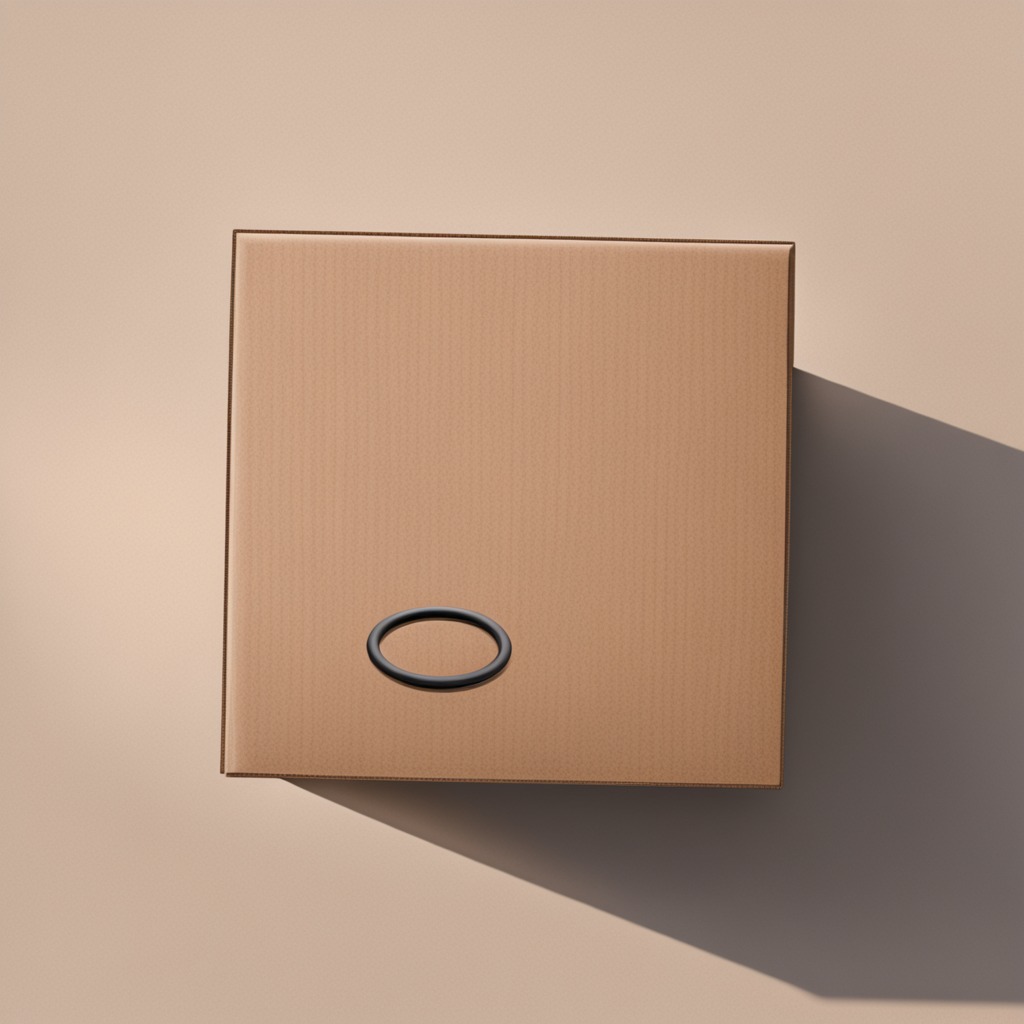
A rubber O-ring is lying on a clean dry cardboard box surface in an outdoor workshop during daytime bright natural light soft shadows slightly creased but